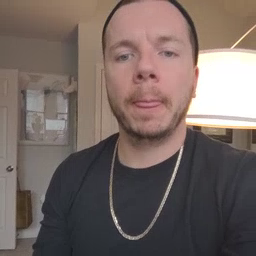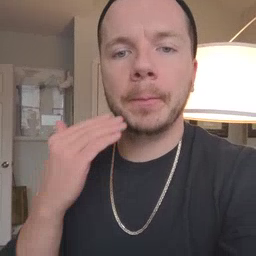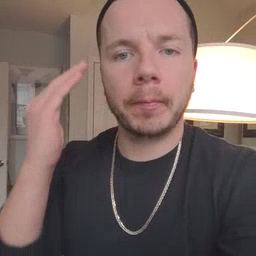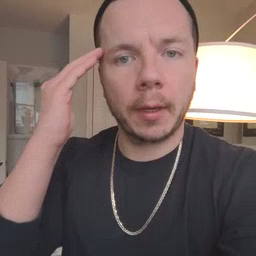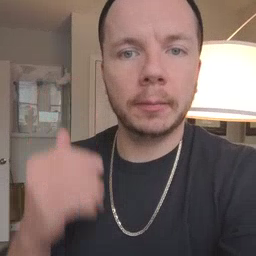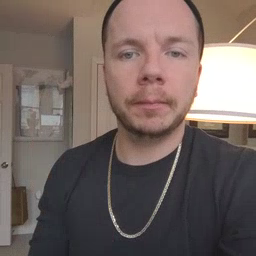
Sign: head